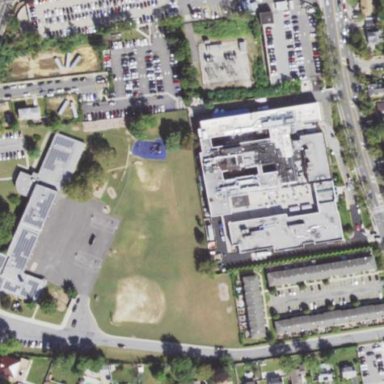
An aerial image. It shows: School.